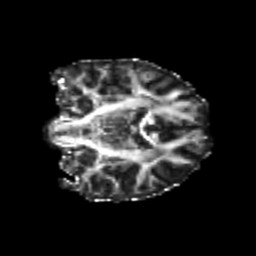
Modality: FA
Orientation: coronal
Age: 22
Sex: female
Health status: healthy
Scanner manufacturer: philips
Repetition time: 7.388 s
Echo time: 0.08599 s